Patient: sex F, age 57
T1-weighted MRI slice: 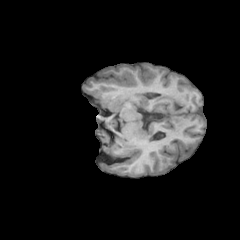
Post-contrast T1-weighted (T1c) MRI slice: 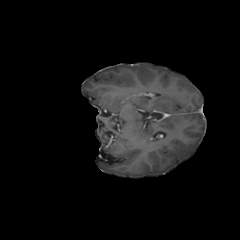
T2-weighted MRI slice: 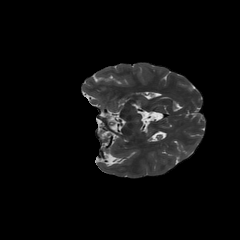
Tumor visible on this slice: no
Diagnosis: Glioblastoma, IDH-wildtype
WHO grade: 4